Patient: sex F, age 62
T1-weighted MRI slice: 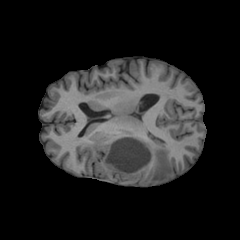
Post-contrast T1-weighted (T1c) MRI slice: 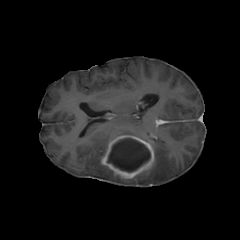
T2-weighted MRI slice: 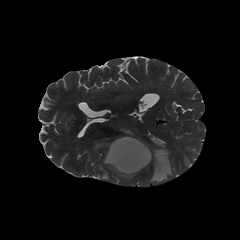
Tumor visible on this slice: yes
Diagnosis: Glioblastoma, IDH-wildtype
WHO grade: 4